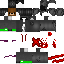
A male human skin with dark skin, wearing brown long hair dressed in a blue suit and black pants, featuring a closed mouth.